Question: I get my data from my API, I have already made my call and I display it.
I would like to order it alphabetically.
I don't understand why my console say : 'ERROR TypeError: Cannot read properties of undefined (reading 'sort')'

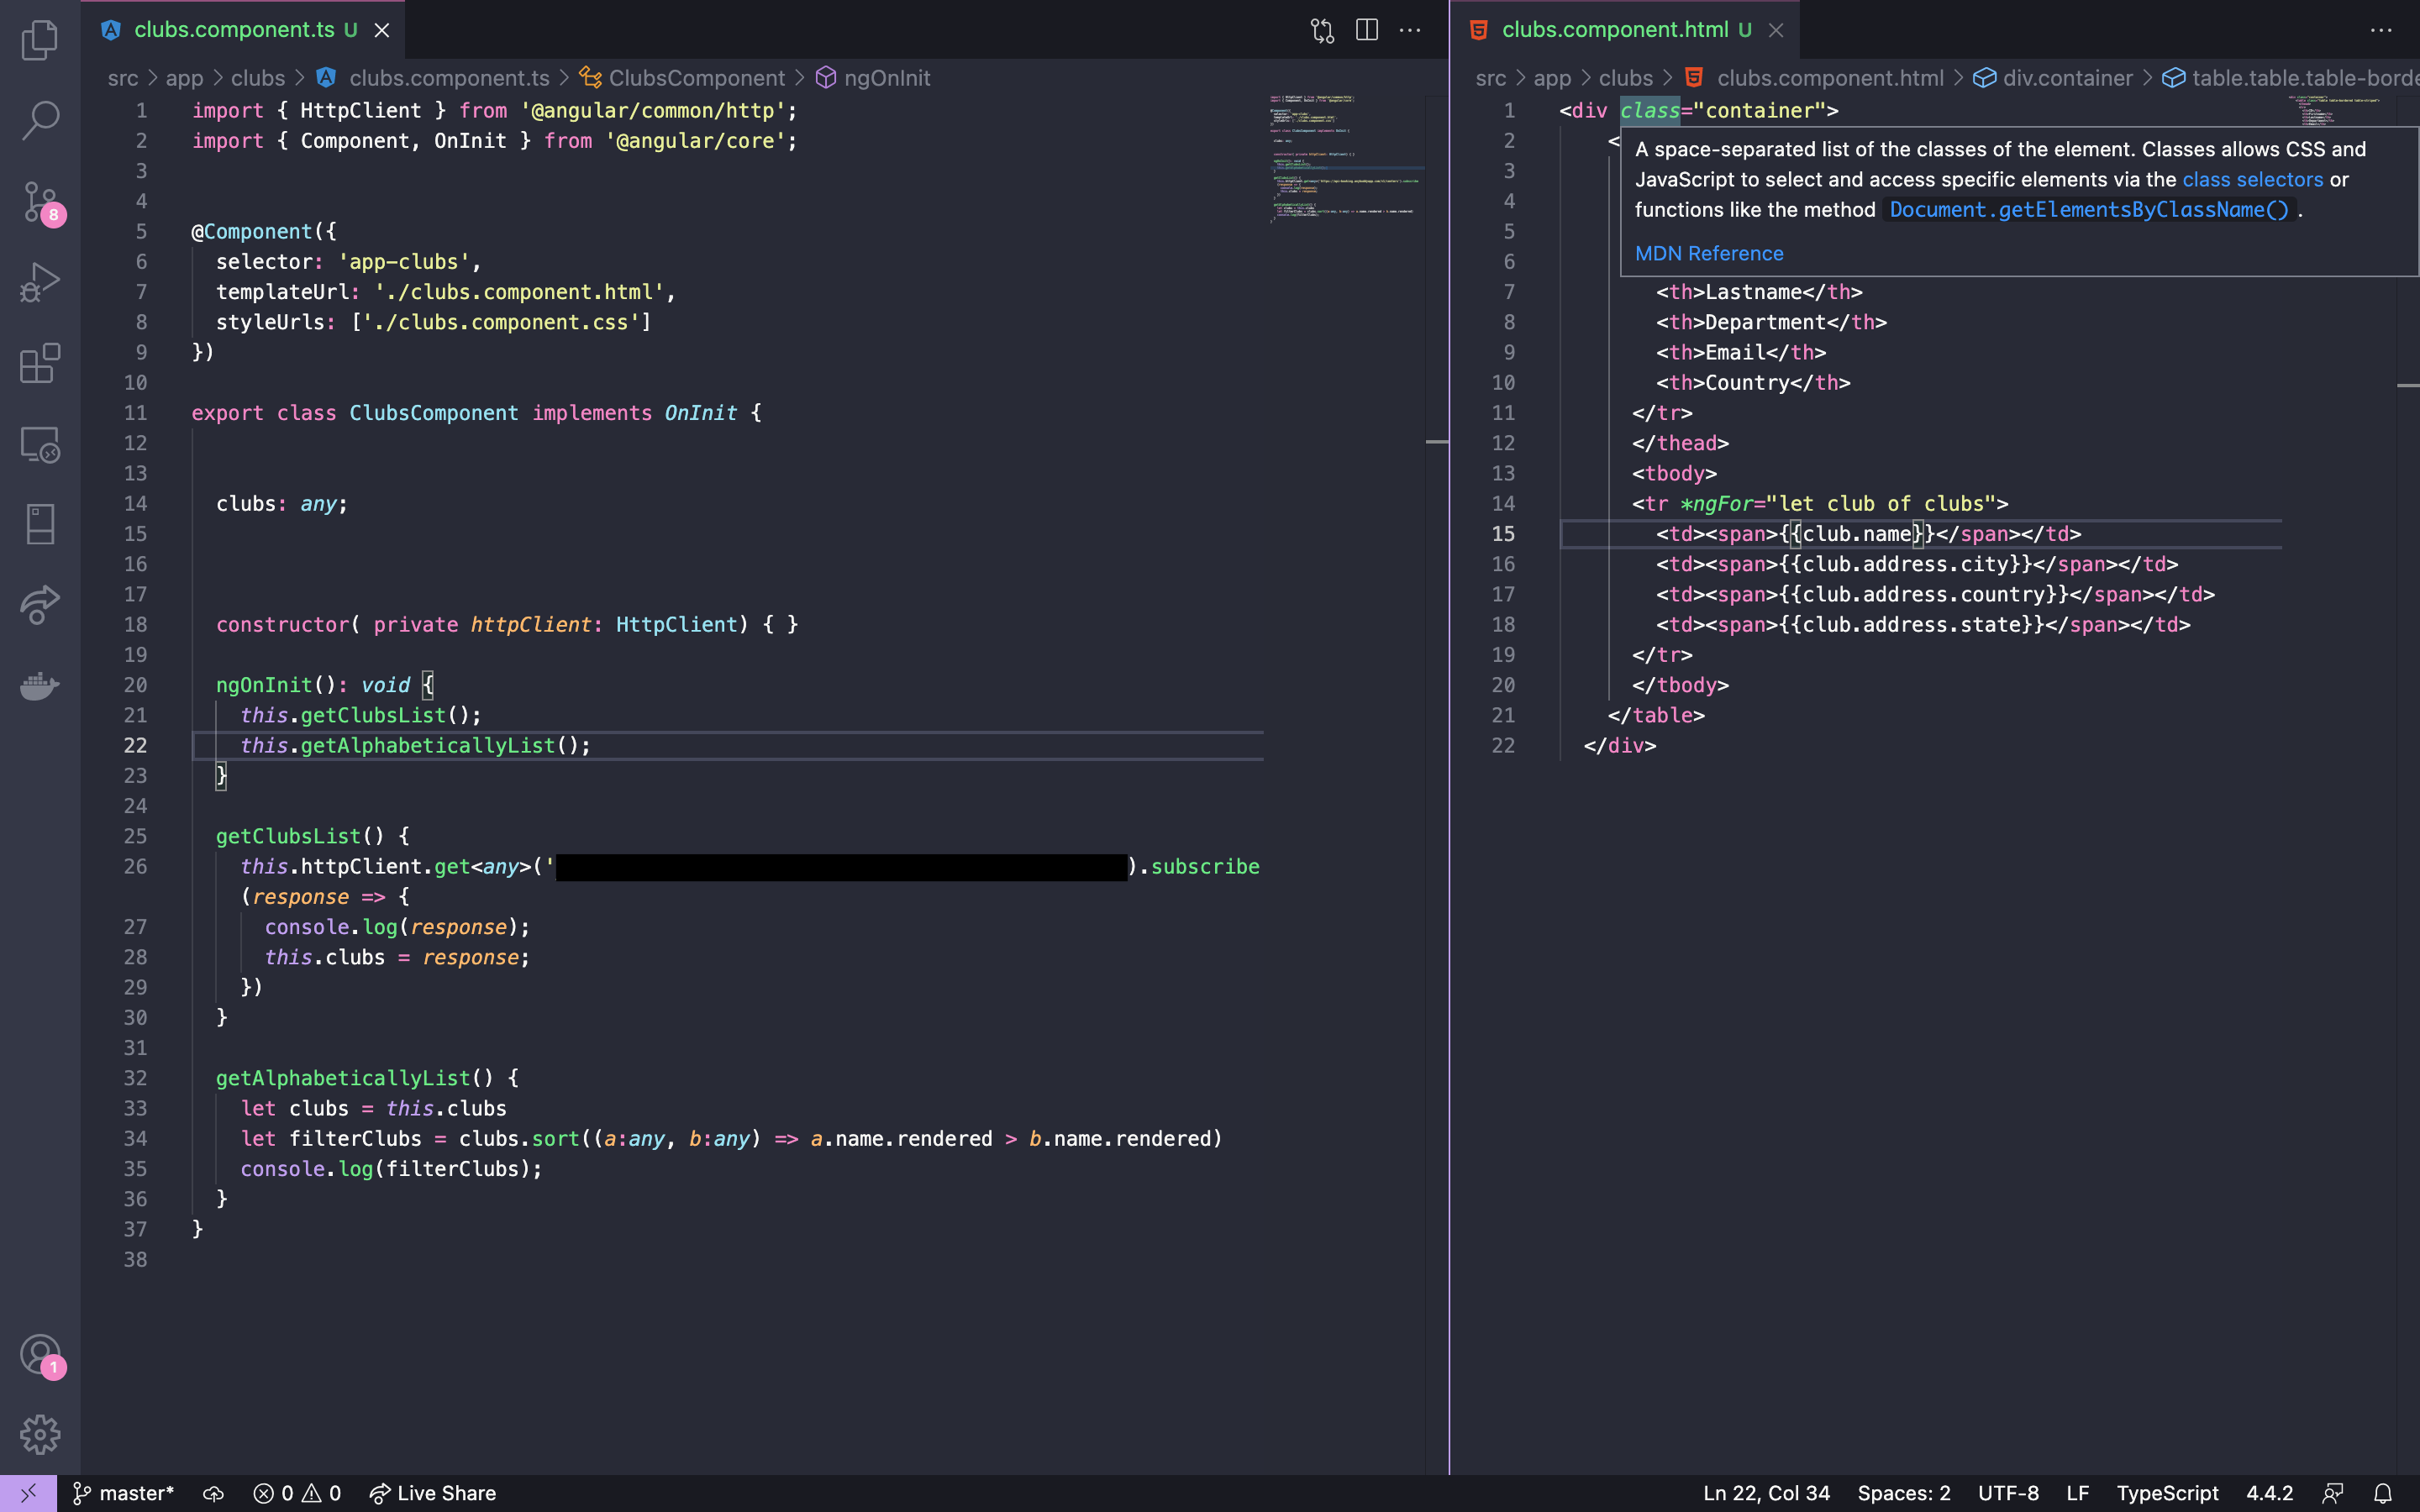
Answer: Because you are getting the clubs in one async operation and you launch sort operation immediately and the data didn't arrive yet. You must chain the operation:
'''
constructor(...) {
this.getClubs().subscribe(clubs => {
this.clubs = clubs;
this.sortClubs();
});
}
private getClubs() {
return this.httpClient.get('...')
}
'''